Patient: sex M, age 55
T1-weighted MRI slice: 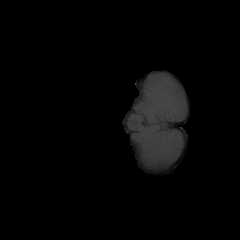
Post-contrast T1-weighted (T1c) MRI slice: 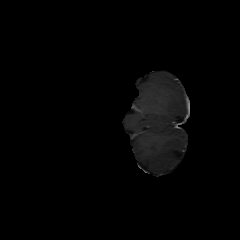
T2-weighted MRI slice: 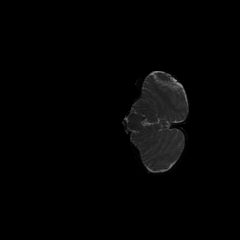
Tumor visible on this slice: no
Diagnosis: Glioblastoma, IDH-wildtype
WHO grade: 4